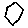
Label: hexagon